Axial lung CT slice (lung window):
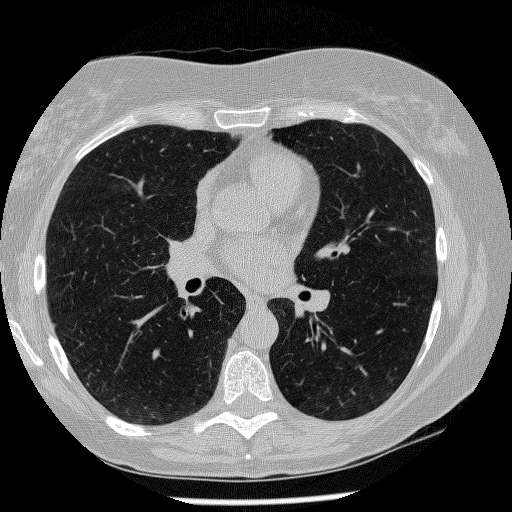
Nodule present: no